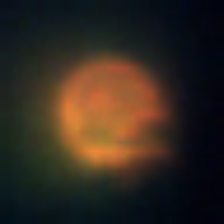
Taxon: NanoPlankton
Group: Other